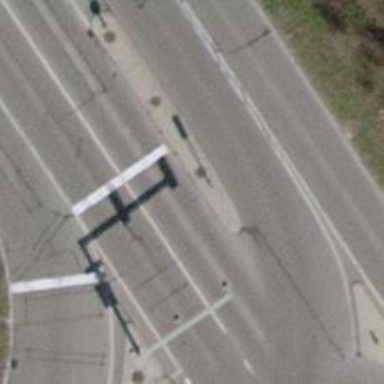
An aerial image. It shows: Road with traffic signals.